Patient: sex F, age 65
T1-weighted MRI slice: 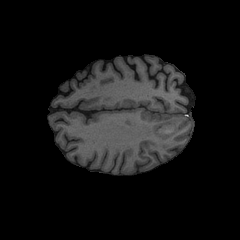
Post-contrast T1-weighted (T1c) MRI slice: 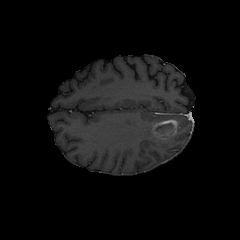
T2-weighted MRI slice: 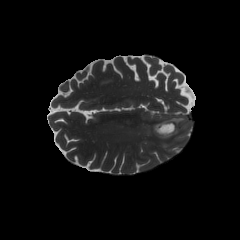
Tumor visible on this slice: yes
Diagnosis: Glioblastoma, IDH-wildtype
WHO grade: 4